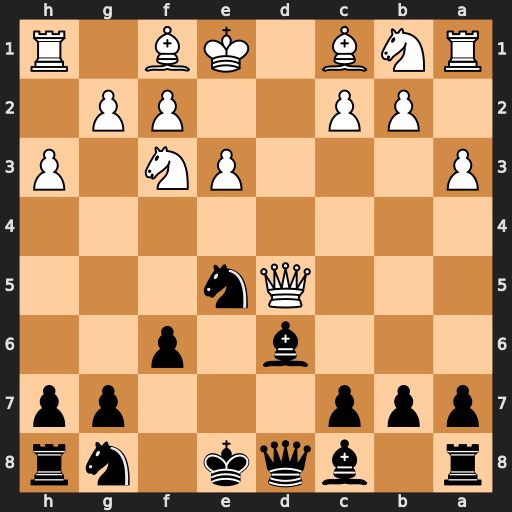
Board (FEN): r1bqk1nr/ppp3pp/3b1p2/3Qn3/8/P3PN1P/1PP2PP1/RNB1KB1R
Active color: b
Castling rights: KQkq
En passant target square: -
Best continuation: Bb4+ axb4 Qxd5